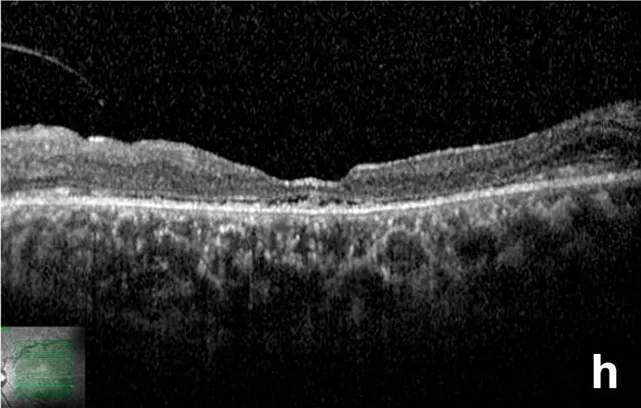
Optical coherence tomography. Of the patient II-5 in the "atrophic" stage. Both foveal regions are yellowish due to retinal pigment epithelium atrophy, mainly in the right eye, seen as a hypoautofluorescent and hyperfluorescent central region (window defect). There is a marked loss of outer retinal layers, especially in the right fovea.
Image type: ophthalmic_imaging (oct)